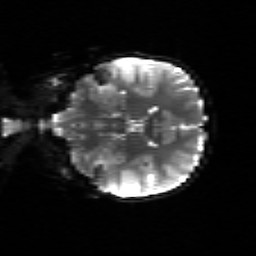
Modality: sbref
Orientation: coronal
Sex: female
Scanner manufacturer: siemens
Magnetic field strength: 3 T
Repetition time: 5 s
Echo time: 0.071 s